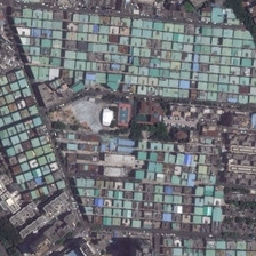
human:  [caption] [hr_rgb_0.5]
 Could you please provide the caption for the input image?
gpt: The industrial buildings are arranged very closely.

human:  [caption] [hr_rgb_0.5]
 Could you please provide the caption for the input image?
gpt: industrial organized very closely.

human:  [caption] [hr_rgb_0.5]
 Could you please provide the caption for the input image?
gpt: The industrial plants are arranged very closely.

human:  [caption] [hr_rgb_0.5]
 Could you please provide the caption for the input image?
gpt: Industrial factory very closely arranged.

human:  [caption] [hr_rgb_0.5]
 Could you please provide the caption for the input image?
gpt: Organized industrial plant Very close.